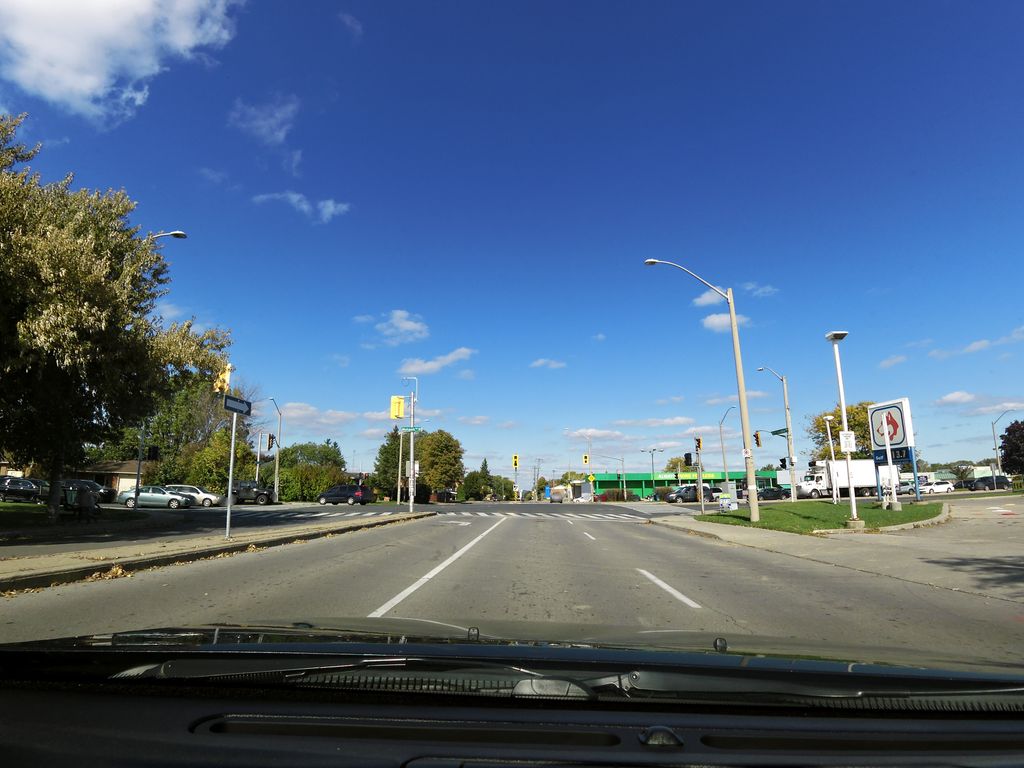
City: hamilton